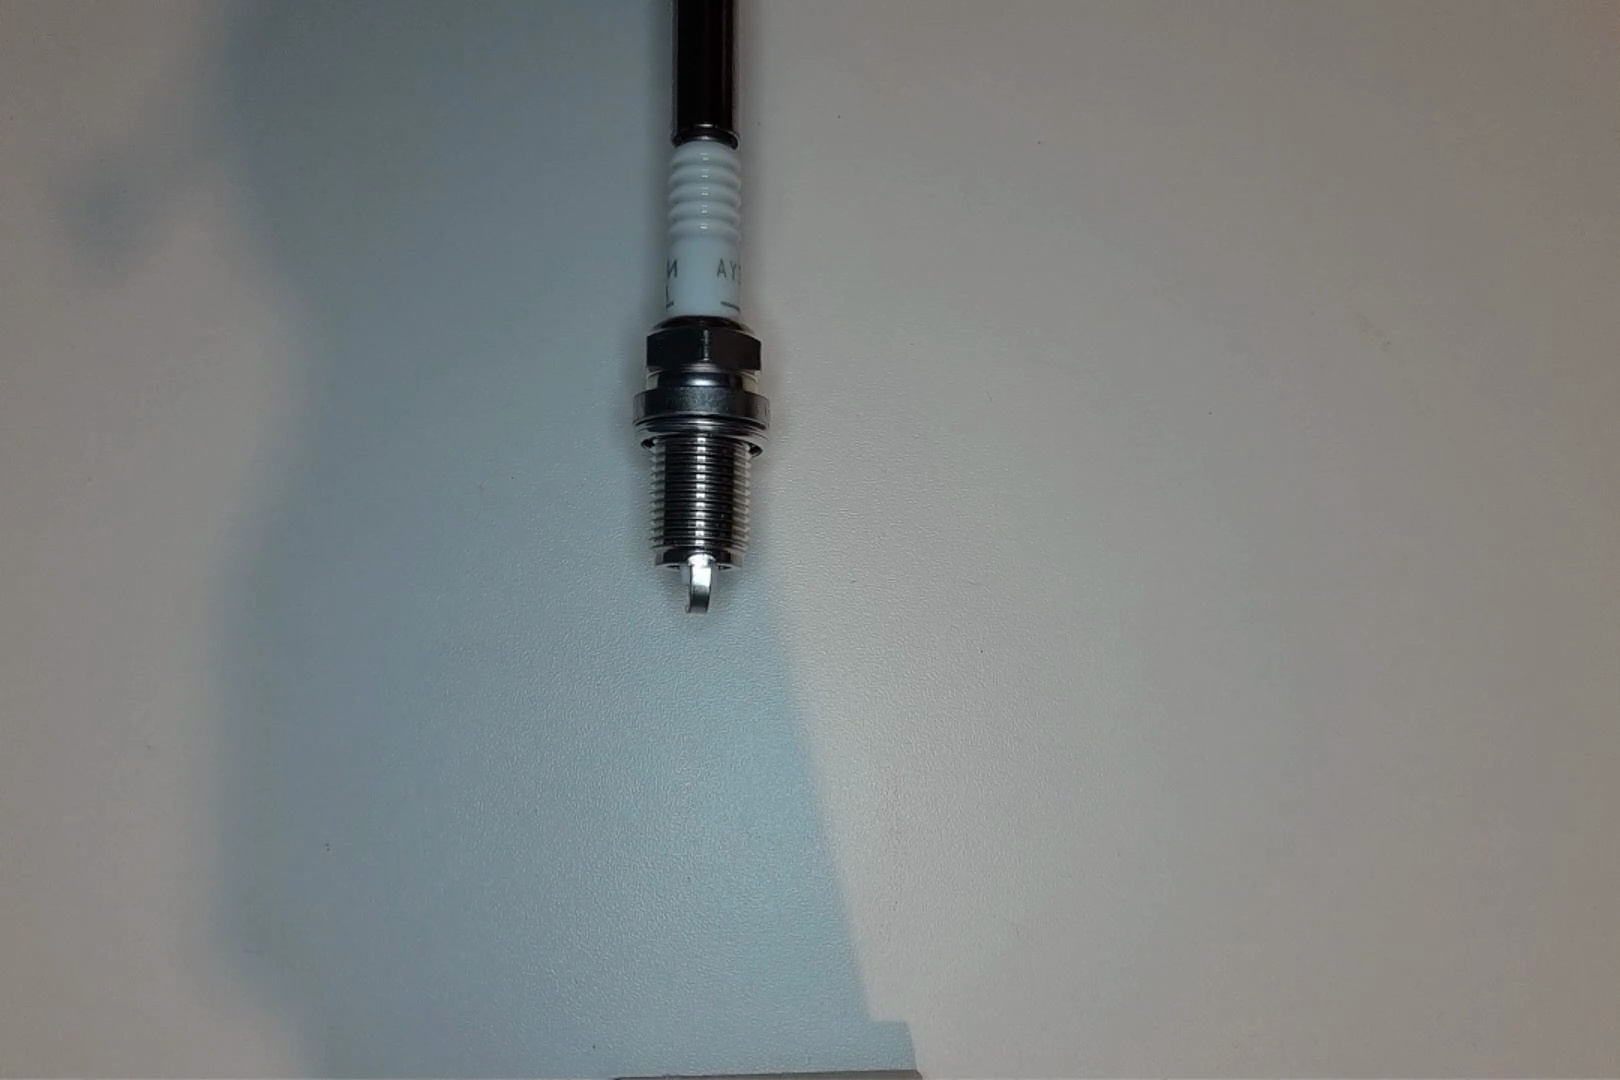
Label: no anomaly